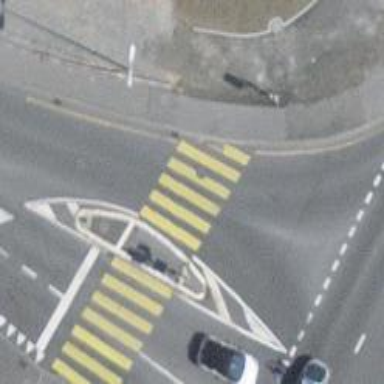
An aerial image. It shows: Zebra crossing on footway.